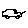
Label: car